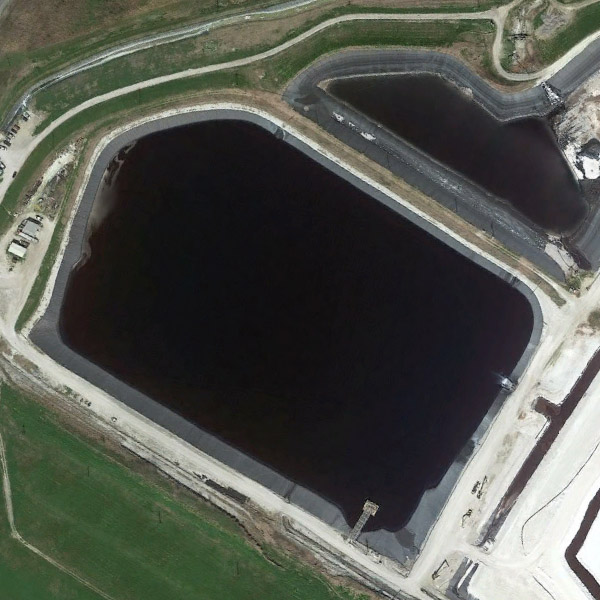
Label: Pond